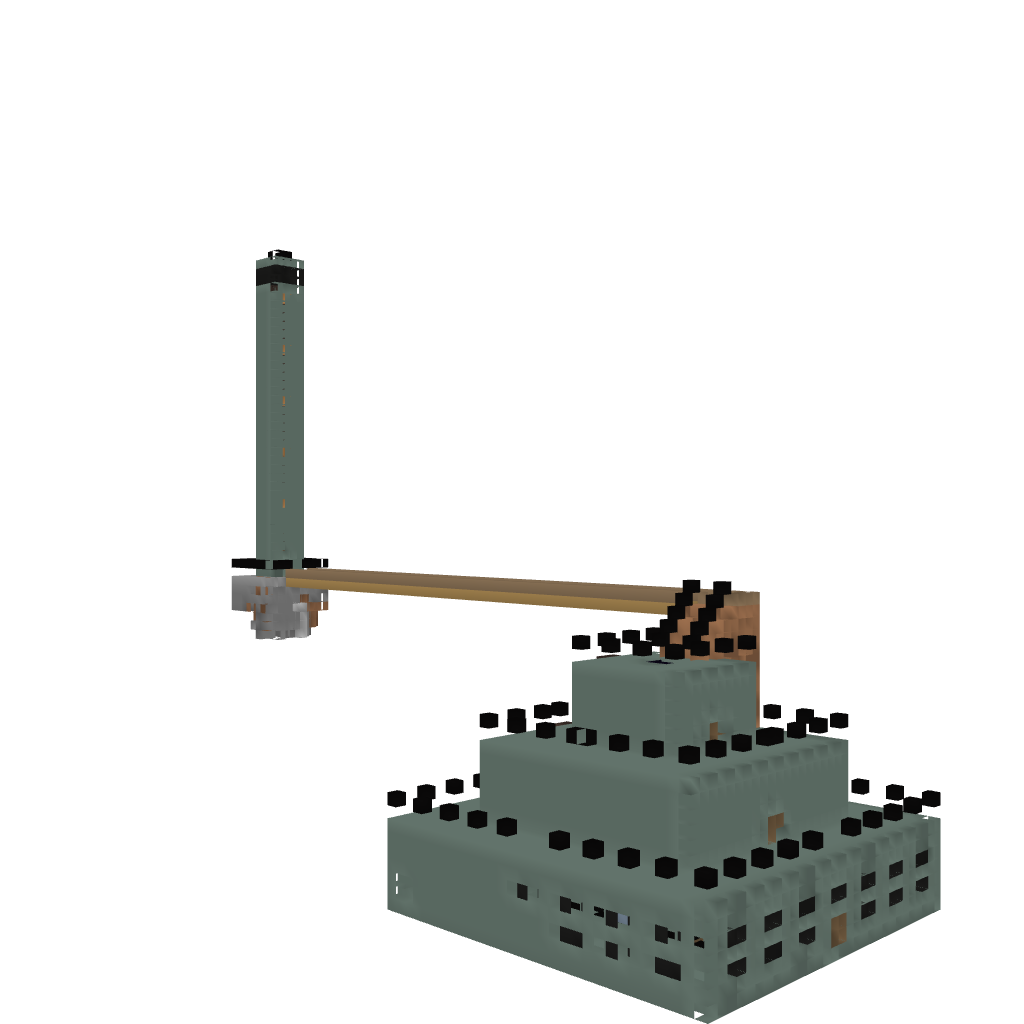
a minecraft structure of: Castle 1